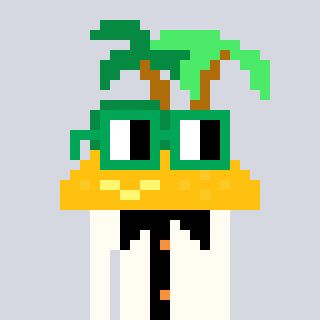
a pixel art character with square green glasses, a island-shaped head and a grayscale-colored body on a cool background